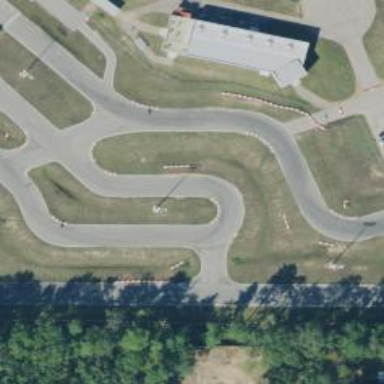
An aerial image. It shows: Karting raceway for sports enthusiasts.